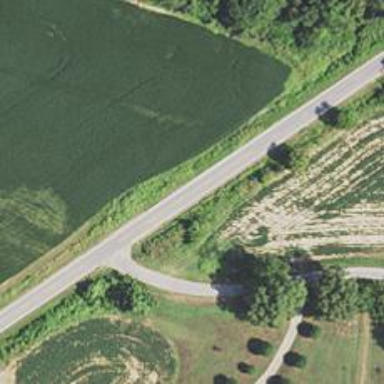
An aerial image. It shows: Secondary road.